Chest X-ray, AP view. Patient: 48 years old, sex M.
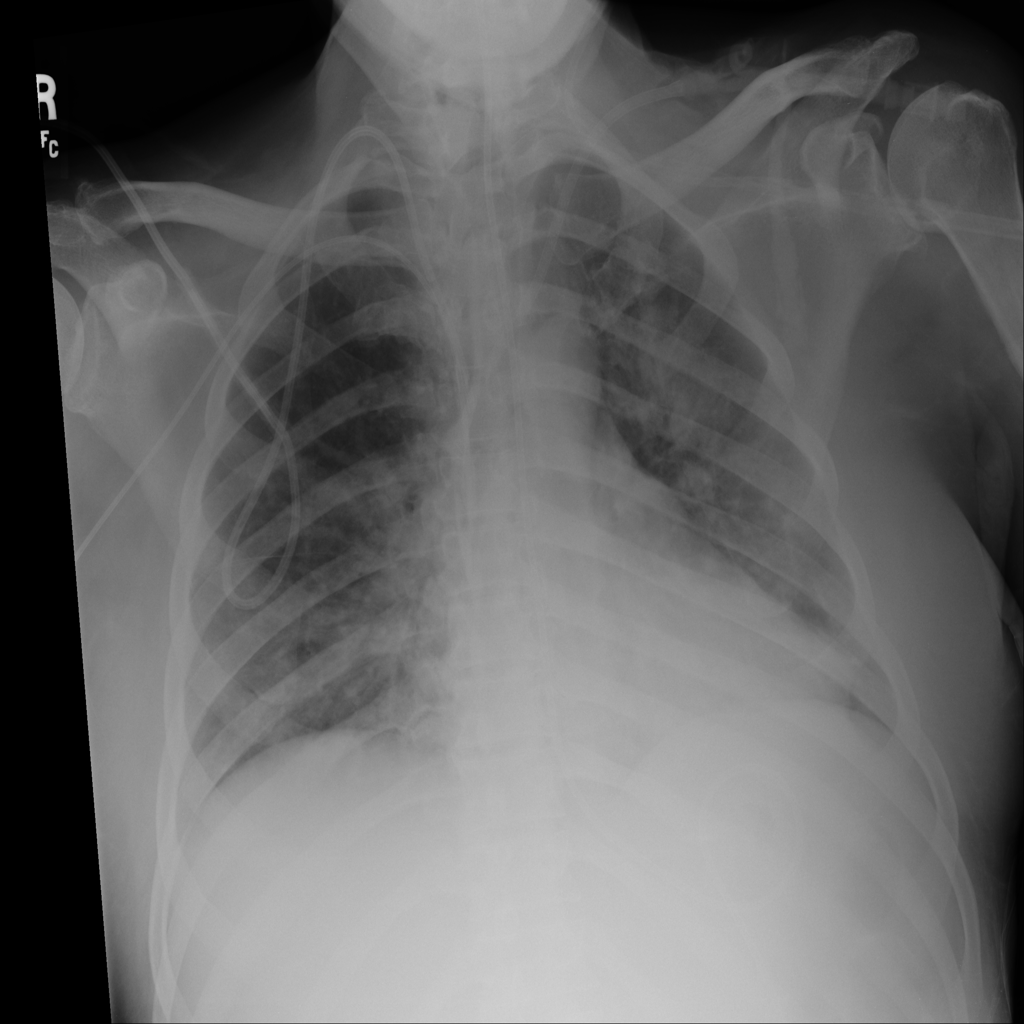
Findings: Consolidation, Effusion, Infiltration